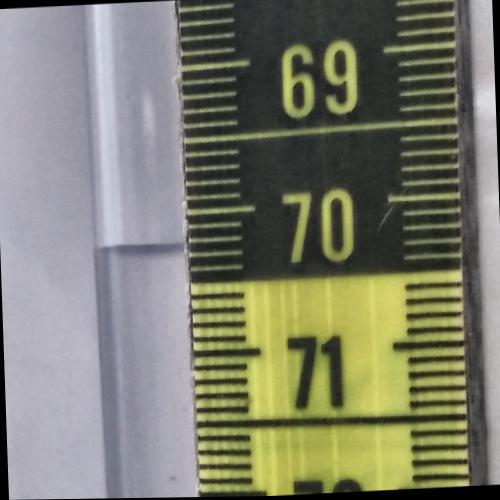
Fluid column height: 70.2 cm